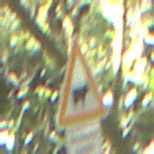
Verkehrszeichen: ViehtriebLinks
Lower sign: HinweiseAufGefahrenDurchVerbaleAngabe4
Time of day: Midday
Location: Outdoor (Nature)
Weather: Clear
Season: NotSpecified
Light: Natural